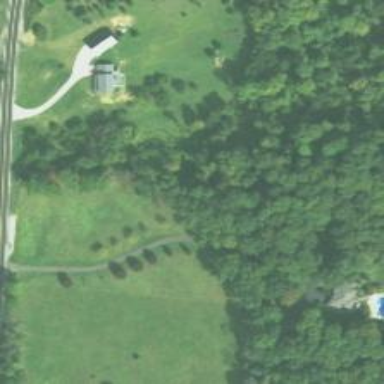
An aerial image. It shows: Driveway.